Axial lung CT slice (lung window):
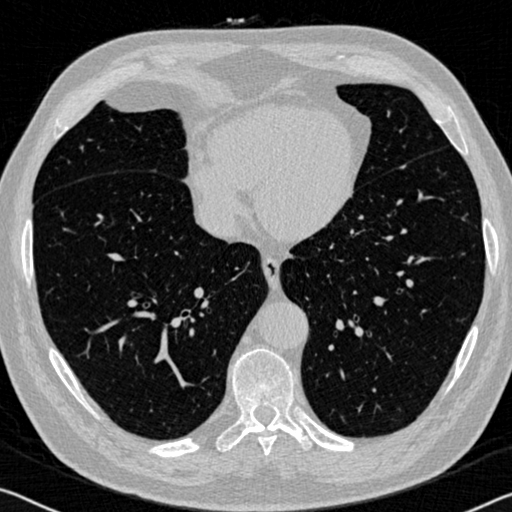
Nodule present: no